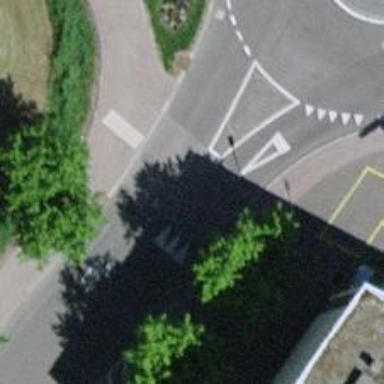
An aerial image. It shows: Unmarked crossing with traffic calming table.